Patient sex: M
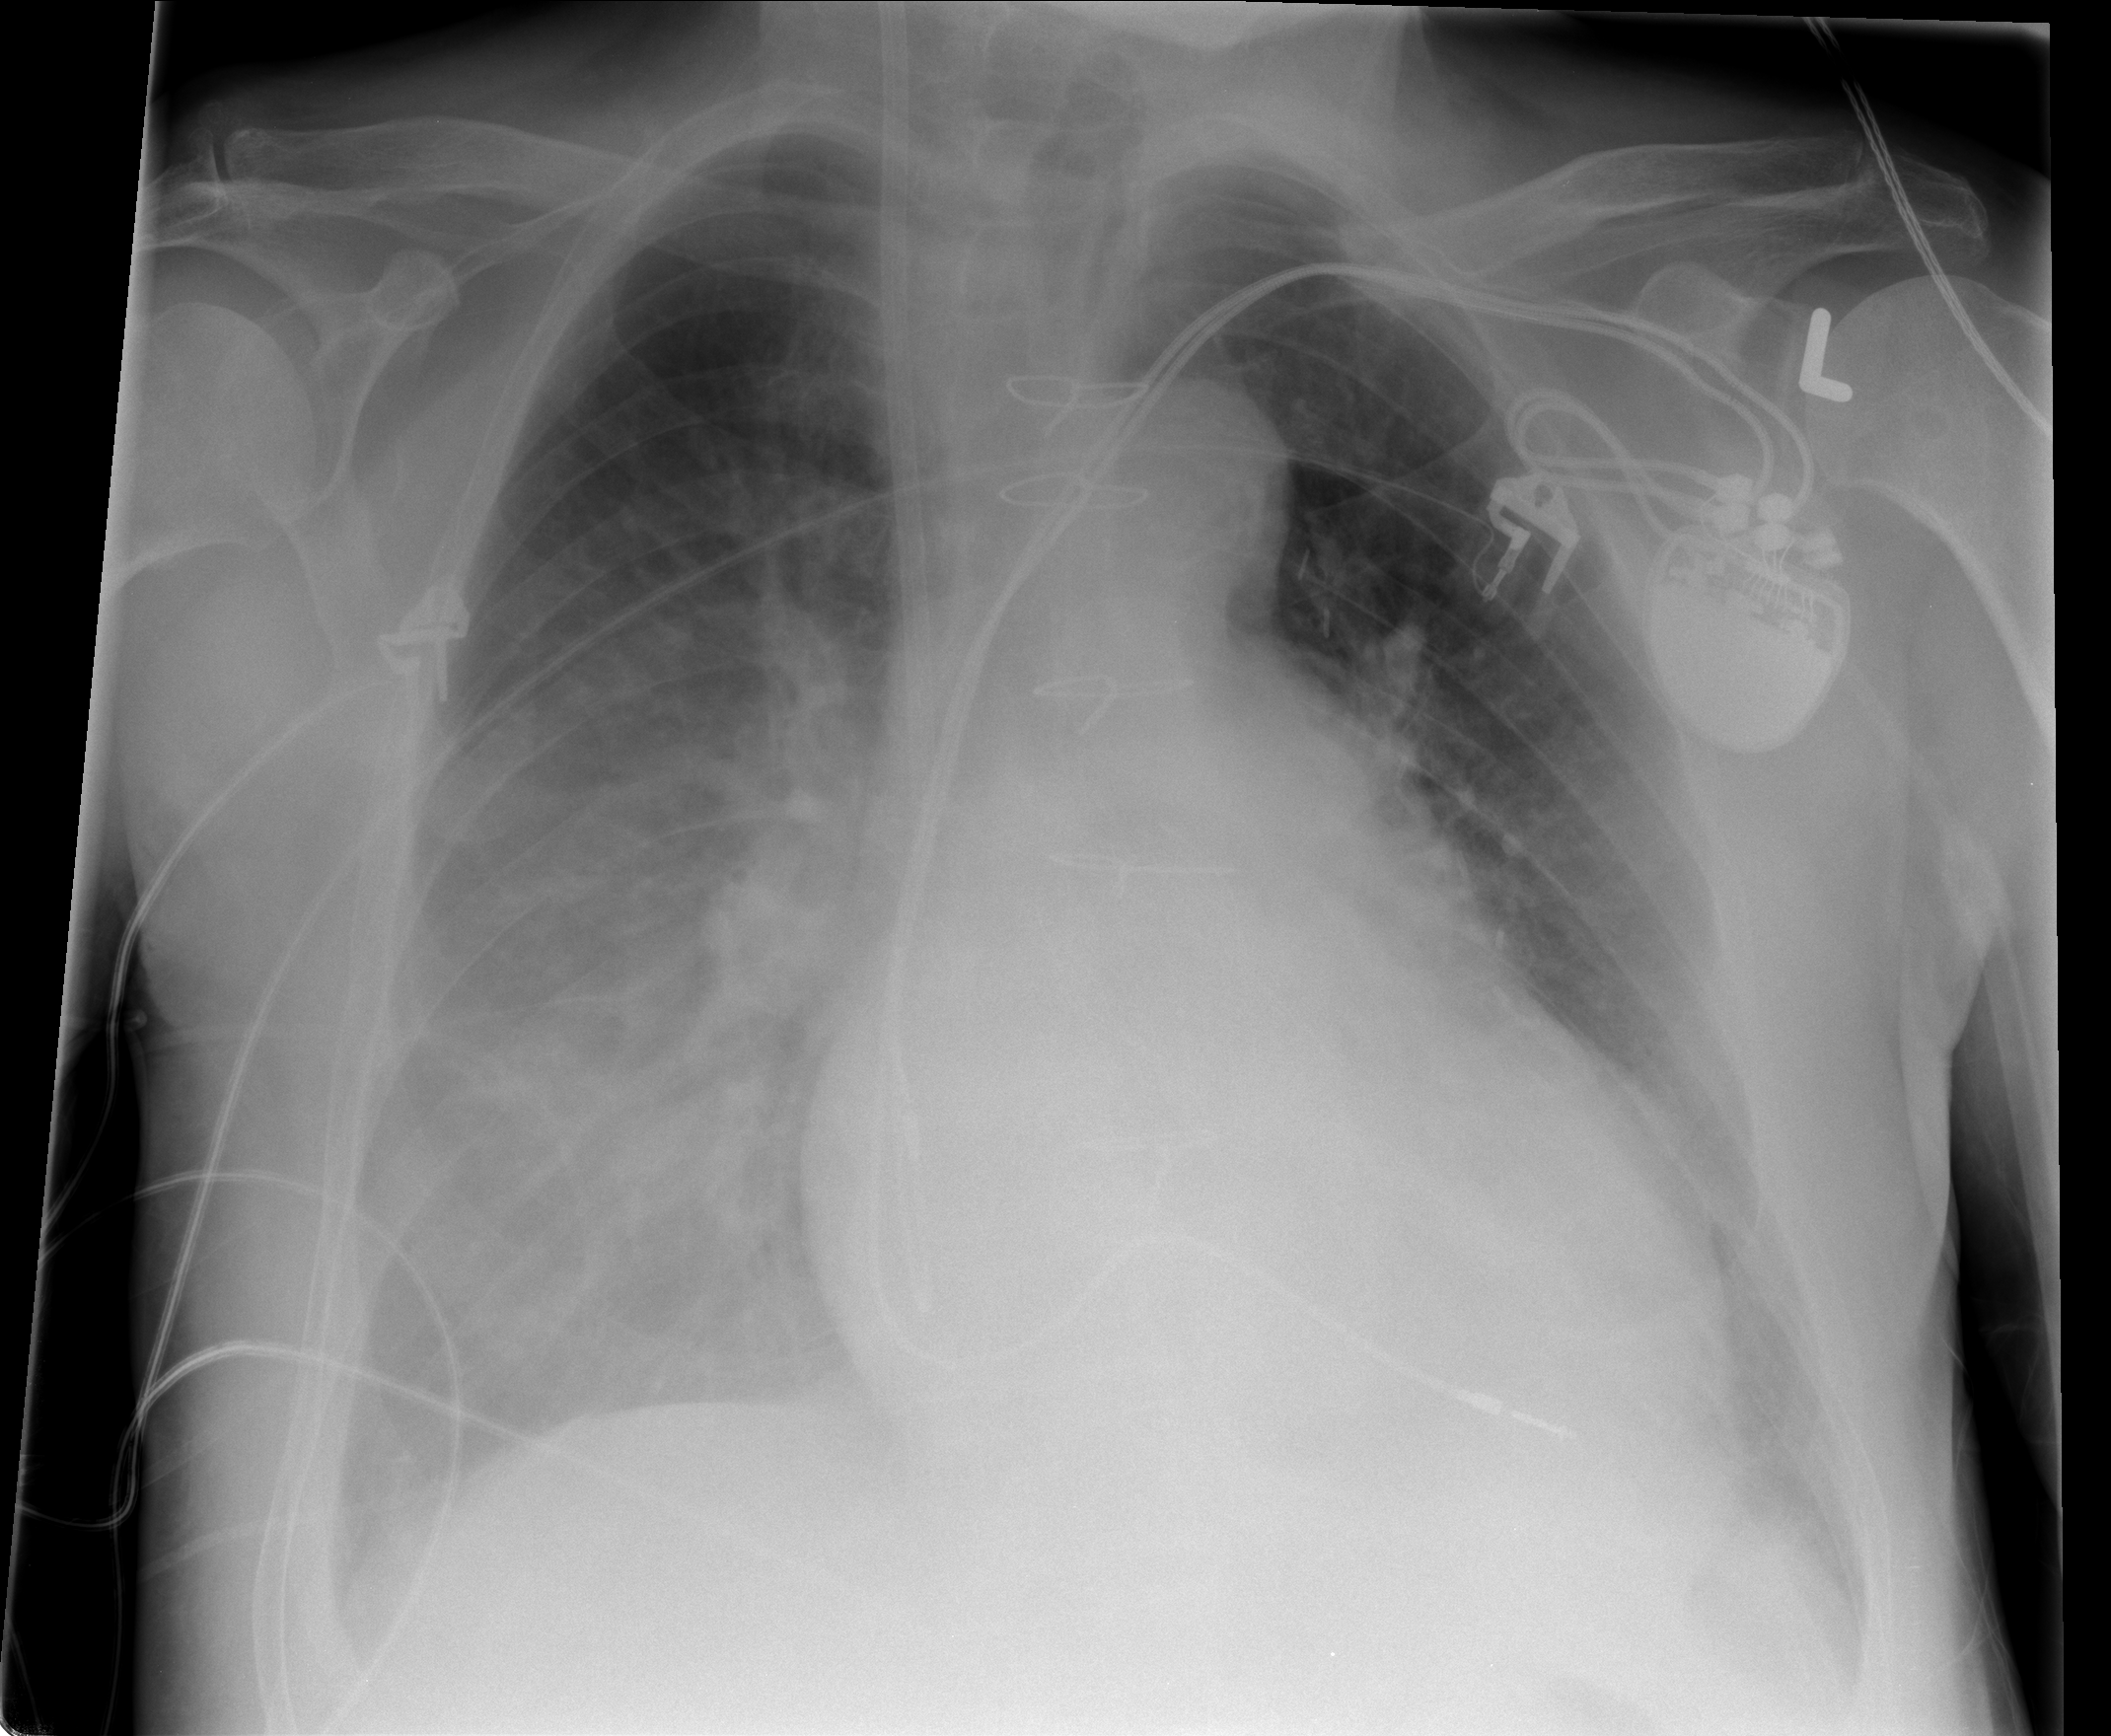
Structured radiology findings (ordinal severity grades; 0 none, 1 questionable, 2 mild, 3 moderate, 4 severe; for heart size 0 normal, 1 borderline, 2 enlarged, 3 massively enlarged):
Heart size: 2
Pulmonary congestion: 1
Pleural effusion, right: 3
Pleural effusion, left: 2
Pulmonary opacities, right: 0
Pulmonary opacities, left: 0
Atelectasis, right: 2
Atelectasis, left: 2